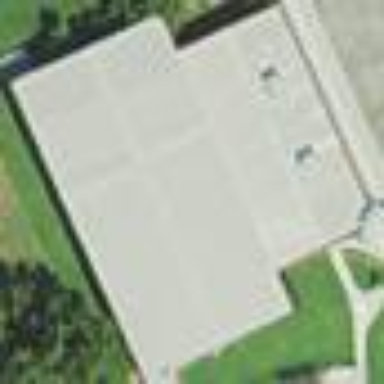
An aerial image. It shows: Roller skating sports centre within building.